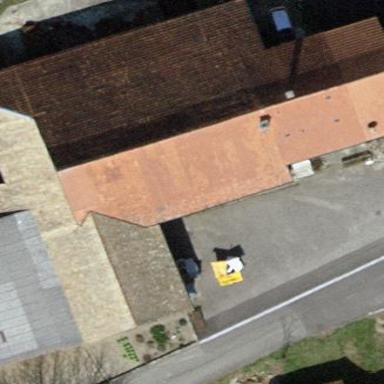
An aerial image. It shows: Farm building with gabled roof.